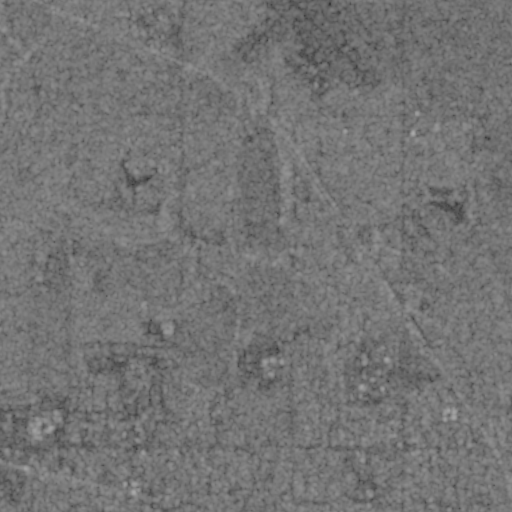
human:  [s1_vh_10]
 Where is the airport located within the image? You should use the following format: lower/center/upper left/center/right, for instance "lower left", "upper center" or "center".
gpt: The airport is located in the upper right of the image.
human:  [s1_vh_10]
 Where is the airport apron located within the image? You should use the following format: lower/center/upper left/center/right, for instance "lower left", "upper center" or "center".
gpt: The airport apron is located in the upper center of the image.
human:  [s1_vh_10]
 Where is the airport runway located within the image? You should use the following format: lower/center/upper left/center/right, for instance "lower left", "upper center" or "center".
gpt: The airport runway is located in the upper right of the image.
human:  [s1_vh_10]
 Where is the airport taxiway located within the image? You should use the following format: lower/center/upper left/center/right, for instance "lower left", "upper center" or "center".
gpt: The airport taxiway is located in the upper right of the image.
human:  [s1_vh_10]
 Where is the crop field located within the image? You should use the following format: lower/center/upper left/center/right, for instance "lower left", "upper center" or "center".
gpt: The crop field is located in the lower left of the image.
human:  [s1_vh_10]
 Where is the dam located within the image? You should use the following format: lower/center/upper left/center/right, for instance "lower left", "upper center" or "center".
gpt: The dam is located in the center left of the image.
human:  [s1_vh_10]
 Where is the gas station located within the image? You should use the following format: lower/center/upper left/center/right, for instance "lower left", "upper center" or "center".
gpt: The gas station is located in the lower center of the image.
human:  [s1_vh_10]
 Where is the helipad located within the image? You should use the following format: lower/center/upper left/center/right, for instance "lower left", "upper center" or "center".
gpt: The helipad is located in the lower left of the image.
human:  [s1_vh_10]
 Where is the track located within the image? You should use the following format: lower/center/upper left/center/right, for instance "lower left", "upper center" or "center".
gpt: The track is located in the lower center of the image.
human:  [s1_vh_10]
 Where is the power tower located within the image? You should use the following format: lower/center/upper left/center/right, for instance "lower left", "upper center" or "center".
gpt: There is no power tower in the image.

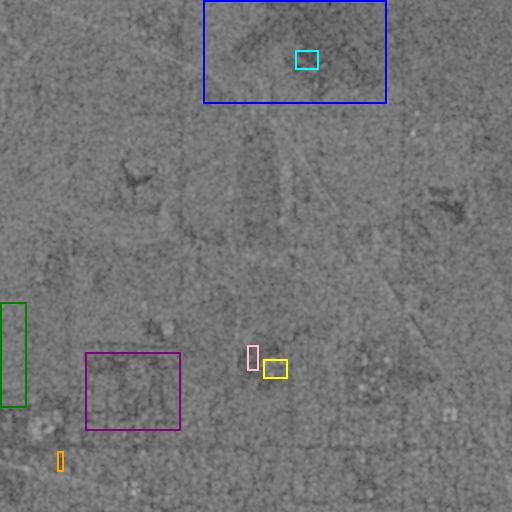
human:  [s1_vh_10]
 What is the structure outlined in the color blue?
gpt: The structure outlined in blue is an airport.
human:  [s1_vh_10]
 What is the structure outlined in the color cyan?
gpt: The structure outlined in cyan is an airport apron.
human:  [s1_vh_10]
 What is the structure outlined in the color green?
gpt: The structure outlined in green is a crop field.
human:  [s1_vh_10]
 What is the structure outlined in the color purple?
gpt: The structure outlined in purple is a park.
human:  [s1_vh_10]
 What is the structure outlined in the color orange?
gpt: The structure outlined in orange is a parking lot.
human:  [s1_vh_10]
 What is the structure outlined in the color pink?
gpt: The structure outlined in pink is a track.
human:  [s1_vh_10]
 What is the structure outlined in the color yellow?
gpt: The structure outlined in yellow is a building.
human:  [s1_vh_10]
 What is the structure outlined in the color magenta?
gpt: There is no magenta outline.